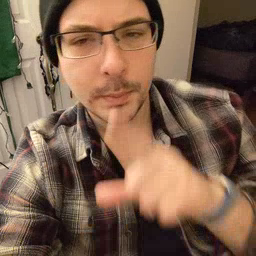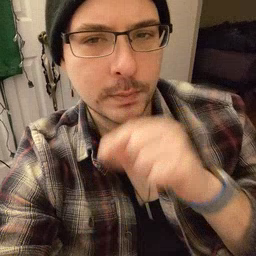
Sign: bird